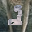
Label: 2